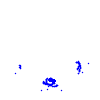
Particle: pion